Field crop: maize
Growth stage: 2
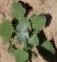
Species: chenopodium